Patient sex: M
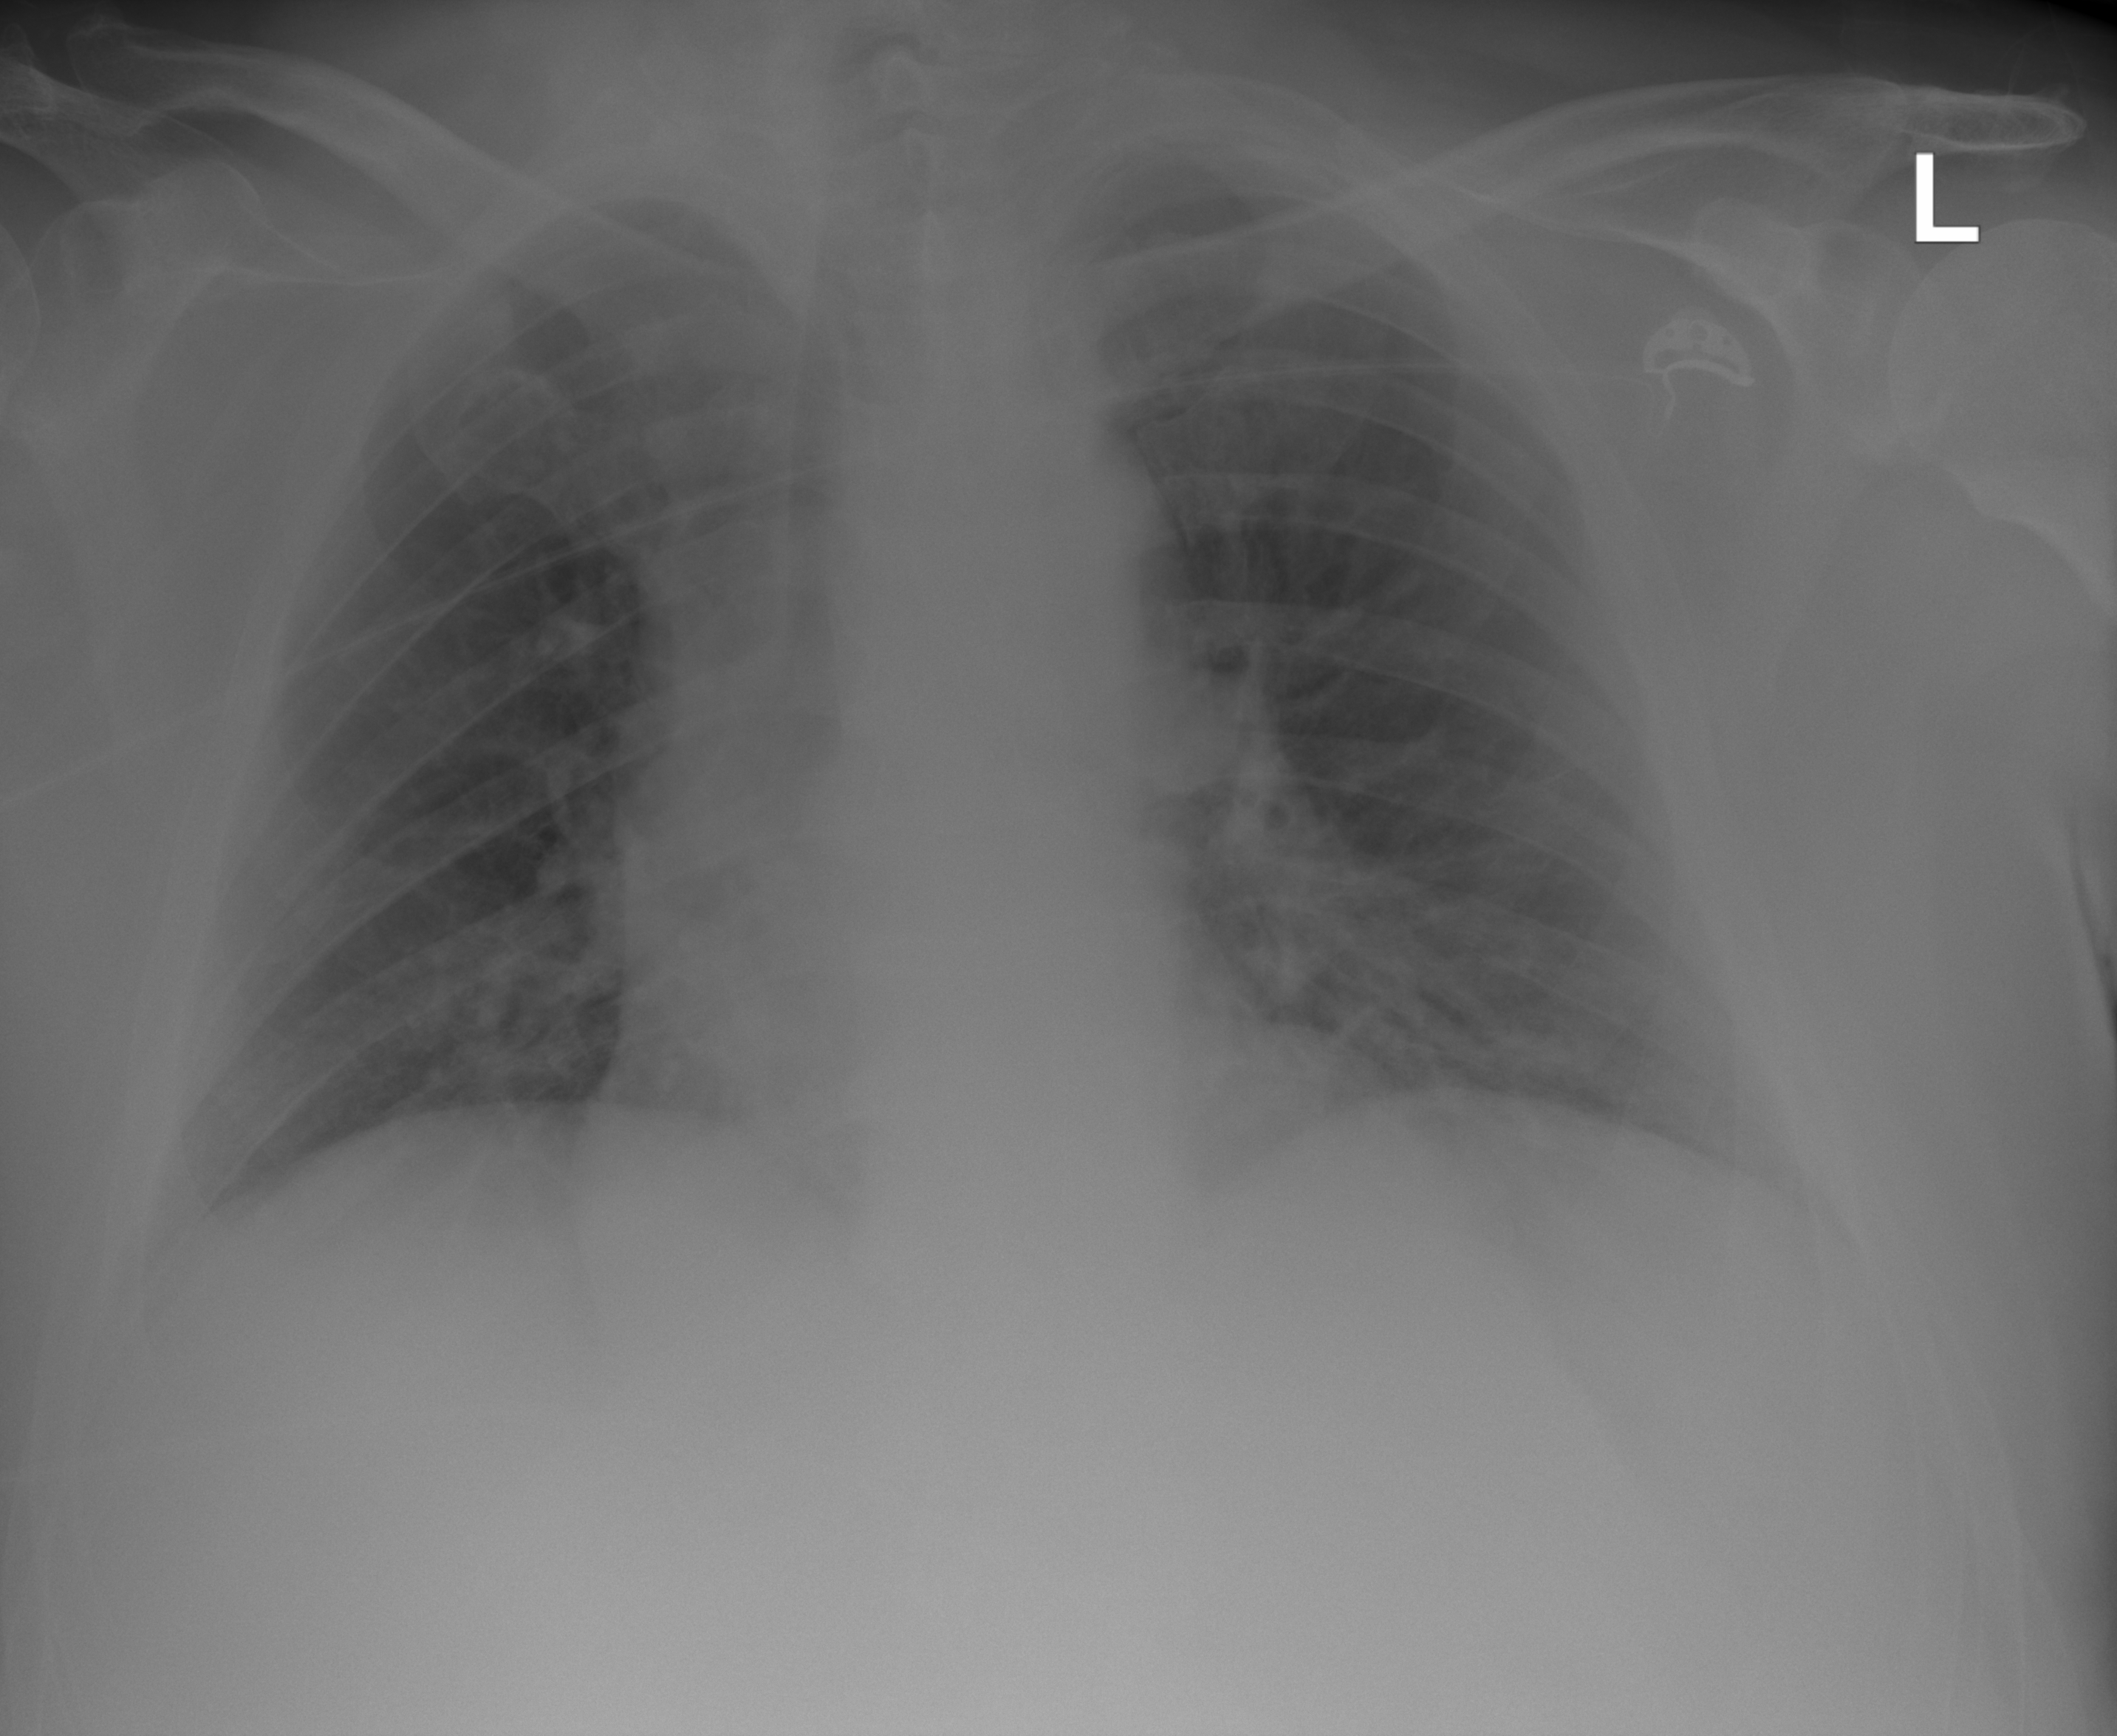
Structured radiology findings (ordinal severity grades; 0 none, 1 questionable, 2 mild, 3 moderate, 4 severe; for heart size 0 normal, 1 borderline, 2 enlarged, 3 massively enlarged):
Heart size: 0
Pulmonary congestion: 2
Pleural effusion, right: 0
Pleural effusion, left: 0
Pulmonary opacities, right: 1
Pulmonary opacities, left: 2
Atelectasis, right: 1
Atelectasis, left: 2